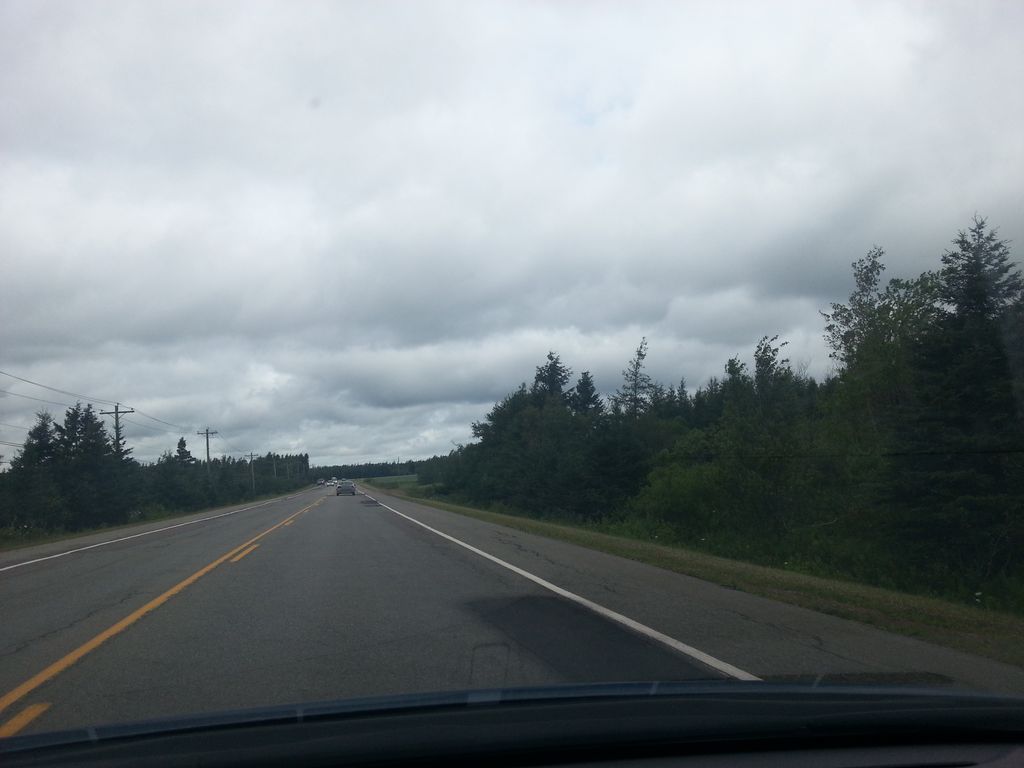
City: charlottetown